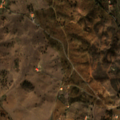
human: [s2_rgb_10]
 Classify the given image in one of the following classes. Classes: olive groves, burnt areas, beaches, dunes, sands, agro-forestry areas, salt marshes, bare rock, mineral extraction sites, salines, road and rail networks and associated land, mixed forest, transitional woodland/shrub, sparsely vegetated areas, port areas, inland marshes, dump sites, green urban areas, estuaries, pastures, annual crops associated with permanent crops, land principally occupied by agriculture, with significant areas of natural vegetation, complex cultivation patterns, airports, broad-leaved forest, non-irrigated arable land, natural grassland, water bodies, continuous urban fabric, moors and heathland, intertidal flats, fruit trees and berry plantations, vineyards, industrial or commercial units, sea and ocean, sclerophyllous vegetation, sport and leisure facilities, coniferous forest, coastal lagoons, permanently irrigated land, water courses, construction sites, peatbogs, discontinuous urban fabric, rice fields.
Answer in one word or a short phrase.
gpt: non-irrigated arable land, olive groves, pastures, complex cultivation patterns, transitional woodland/shrub